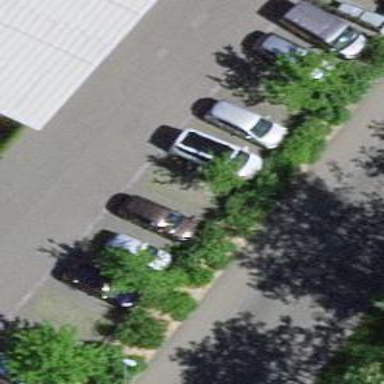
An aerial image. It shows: Parking available on the street side.